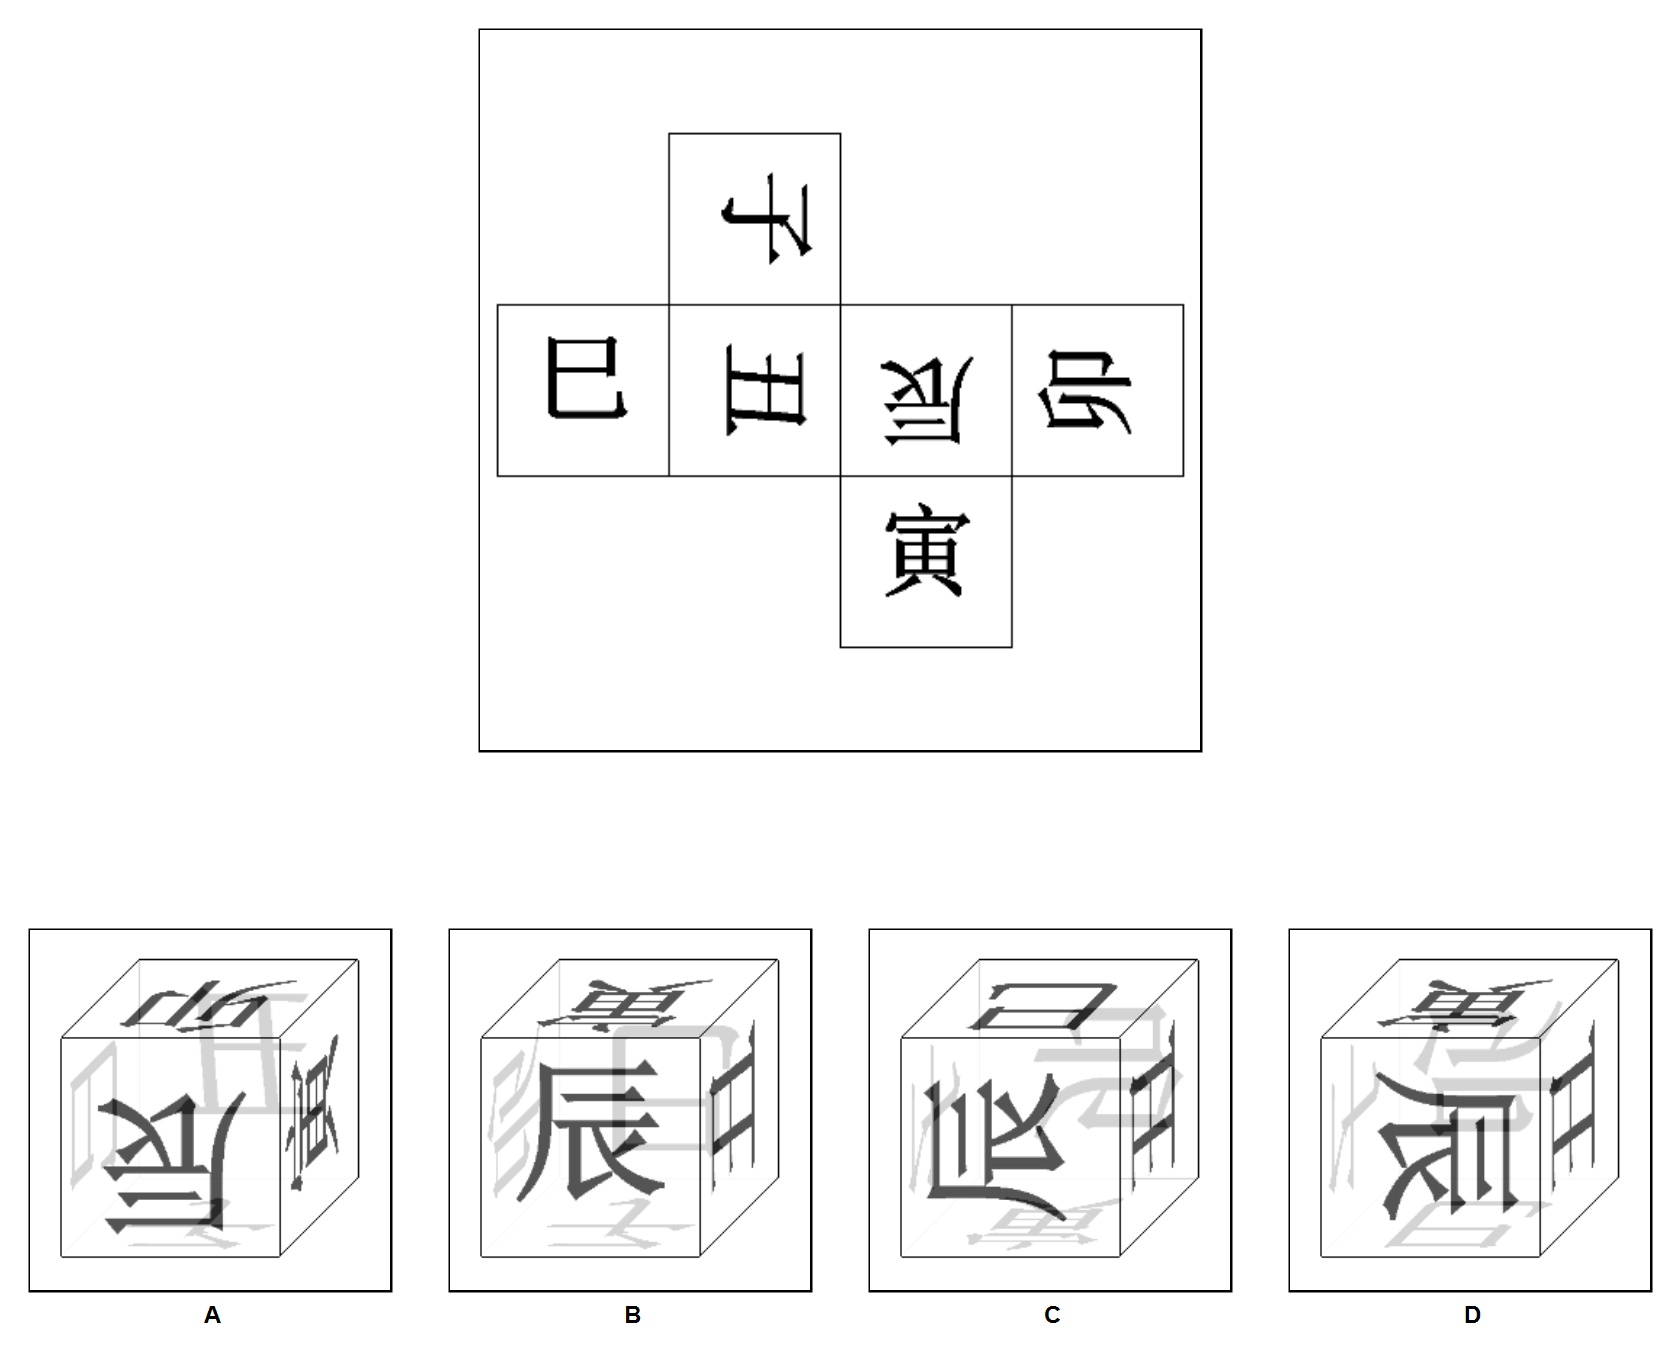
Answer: B